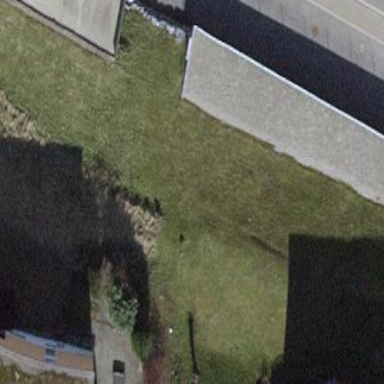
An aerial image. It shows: Group of garages.